Question: I am using mapview in layout and api v2 key but map is not displayed. My question is...Can I use v2
key in mapview or I will have to use mapfragment.
main.xml
'''
<RelativeLayout
xmlns:android="http://schemas.android.com/apk/res/android"
android:orientation="vertical"
android:layout_width="fill_parent"
android:layout_height="fill_parent">
<com.google.android.maps.MapView
xmlns:android="http://schemas.android.com/apk/res/android"
android:id="@+id/map_view"
android:layout_width="fill_parent"
android:layout_height="fill_parent"
android:clickable="true"
android:enabled="true"
android:apiKey="my_apikey" />
</RelativeLayout>
'''
manifest.xml
'''
<?xml version="1.0" encoding="utf-8"?>
<manifest xmlns:android="http://schemas.android.com/apk/res/android"
package="com.example.fpa"
android:versionCode="1"
android:versionName="1.0">
<application android:icon="@drawable/icon" android:label="@string/app_name">
<activity android:name="com.example.fpa.GMapsActivity"
android:label="@string/app_name">
<intent-filter>
<action android:name="android.intent.action.MAIN" />
<category android:name="android.intent.category.LAUNCHER" />
</intent-filter>
</activity>
<uses-library android:name="com.google.android.maps" />
</application>
<uses-permission android:name="android.permission.INTERNET"/>
</manifest>
'''
getting output as follows:

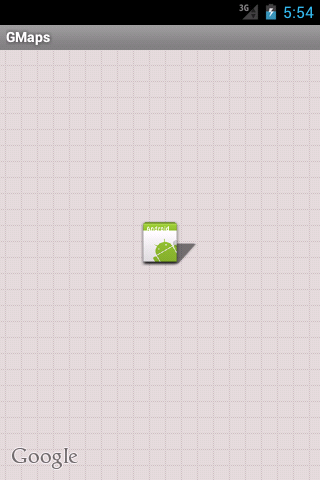
Answer: The map that you're using 'com.google.android.maps.MapView' is a of Google Map API. Unfortunately, it is officially deprecated.
You should use the new version of <URL> which is Version 2
> My question is...Can I use v2 key in mapview?
Maps V1 key depends on MD5 key (If I'm not mistaken) while V2 depends on SHA1 Key. Therefore, you cannot use that.
> I will have to use mapfragment
Well, why not?
Here's a tutorial for <URL>